Question: I am building docs with 'sphinx' and one of my .rst files has the following content:
'''
############
Internal API
############
.. autoclass:: Individual::Individual
:noindex:
:special-members:
:exclude-members: __weakref__
:member-order: bysource
:members:
.. autoclass:: exceptions::Error
:noindex:
:special-members:
:exclude-members: __weakref__
:member-order: bysource
:members:
.. autoclass:: exceptions::IncorrectValueError
:noindex:
:special-members:
:exclude-members: __weakref__
:member-order: bysource
:members:
'''
The build is successful, but please take a look at the attached screenshot:
The problem is that the 'Individual' class is properly prefixed with 'Individual' module name whereas the two latter classes which reside in - are not. Why is this happening and how should I fix it?
Edit: I add the contents of my 'conf.py' below (without unnecessary parts):
'''
import os
import sys
import sphinx_rtd_theme
sys.path.insert(0, os.path.abspath('../moranpycess'))
extensions = [
'sphinx.ext.napoleon',
'sphinx_rtd_theme',
'recommonmark',
]
templates_path = ['_templates']
exclude_patterns = ['_build', 'Thumbs.db', '.DS_Store']
html_theme = 'sphinx_rtd_theme'
html_show_sourcelink = False
html_static_path = ['_static']
'''
As well as the contents of 'exceptions.py'
'''
class Error(Exception):
"""Base class for other exceptions.
Args:
Exception (Exception): built-in Exception class
"""
pass
class IncorrectValueError(Error):
"""Handling incorrect values of user's arguments.
Args:
Error (Error): Base class for other exceptions.
"""
def __init__(
self,
parameter,
message="Please check the documentation for expected argument values.",
):
"""Class initializer.
Args:
parameter (str): parameter name
message (str, optional): error message.
Defaults to "Please check the documentation
for expected argument values.".
"""
self.parameter = parameter
self.message = message
super().__init__(self.message)
def __str__(self):
"""Display the error message.
Returns:
str: error message
"""
return f"Incorrect value for {self.parameter}. {self.message}"
'''
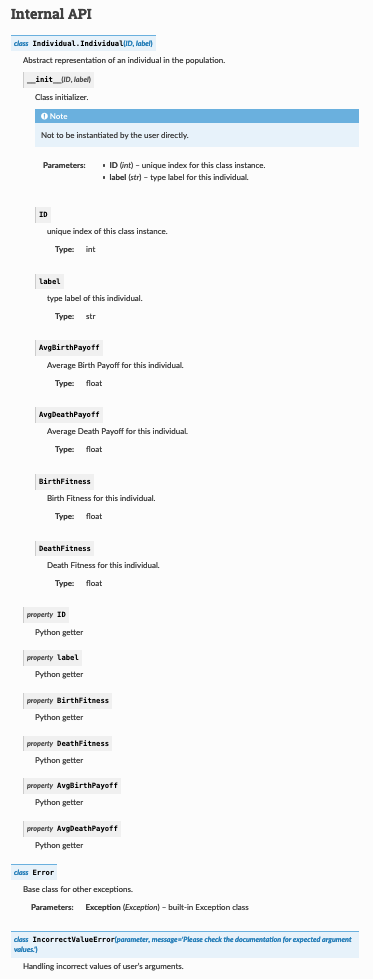
Answer: This was indeed a special case of a reserved name in 'sphinx':
<URL>
It shall be fixed in the new release.